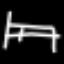
Label: bed